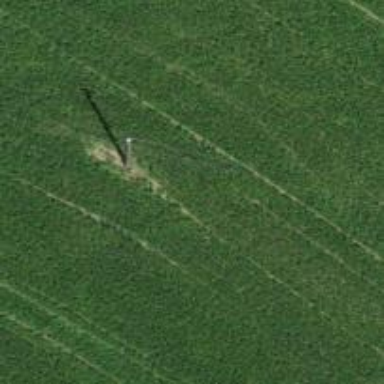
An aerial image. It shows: Power pole.